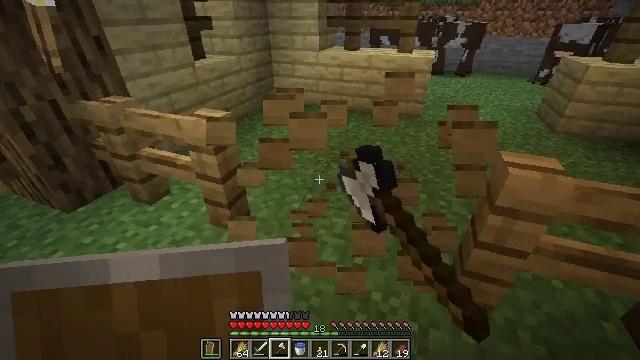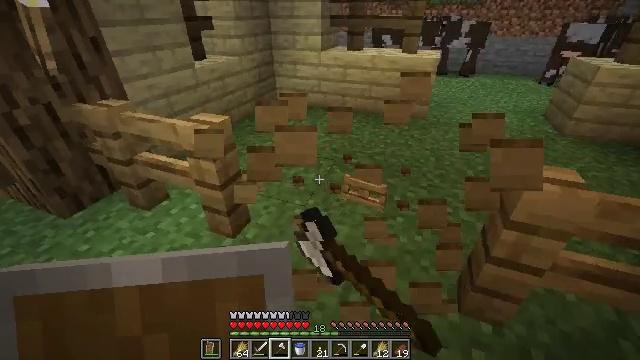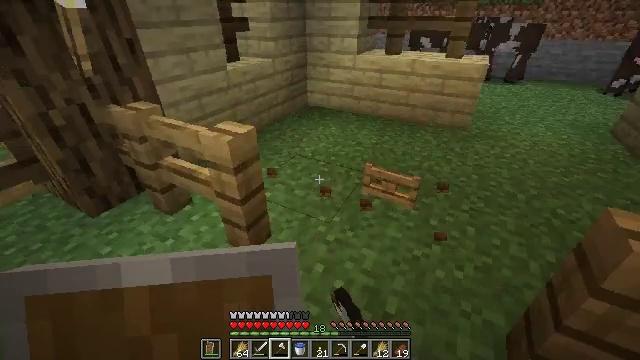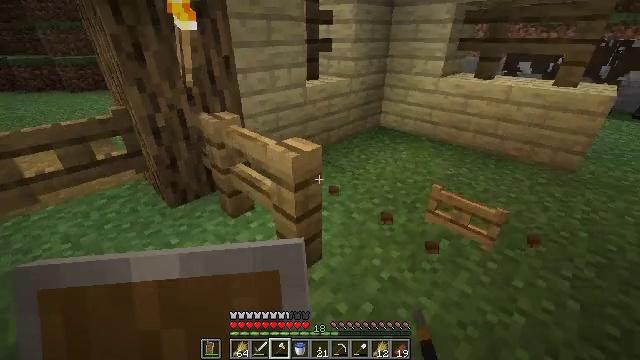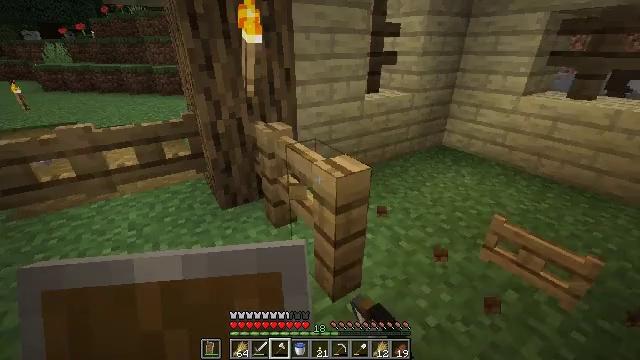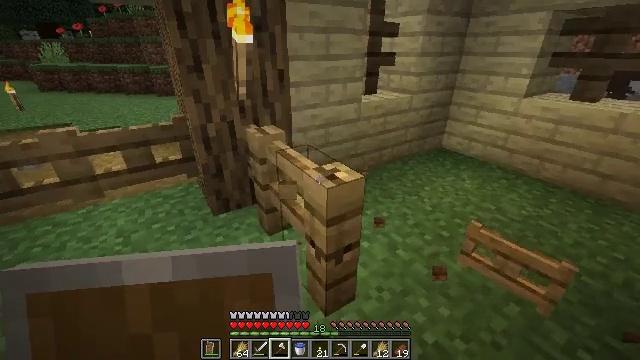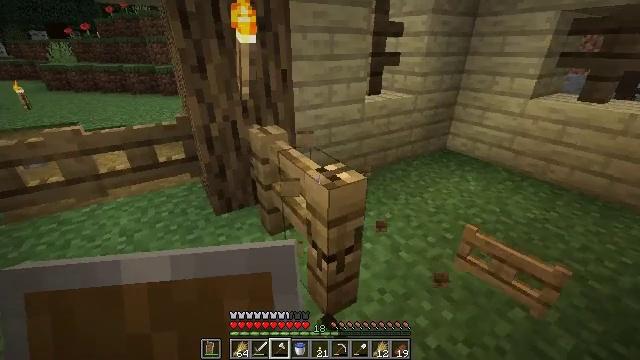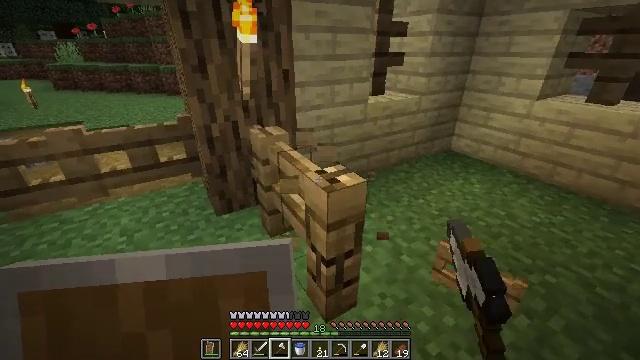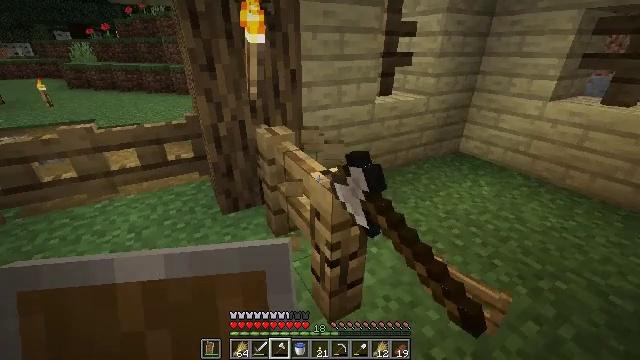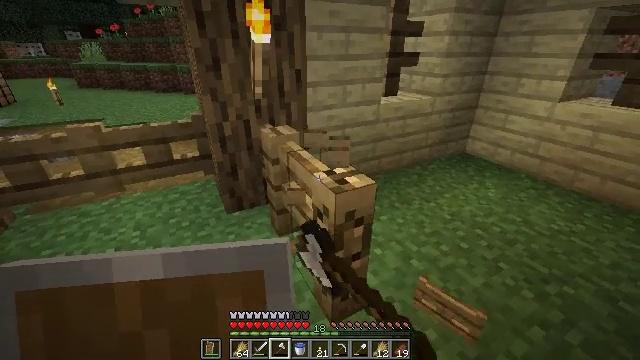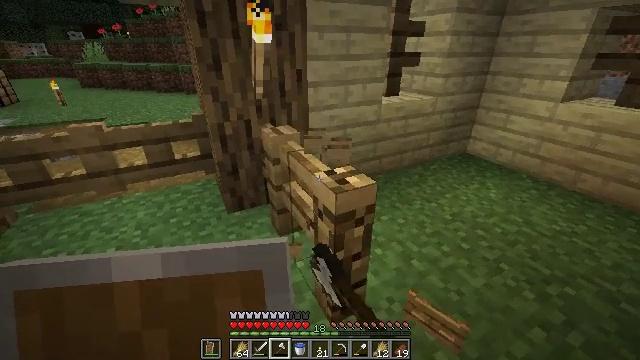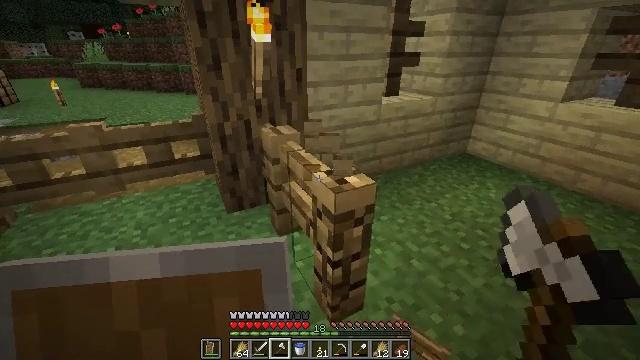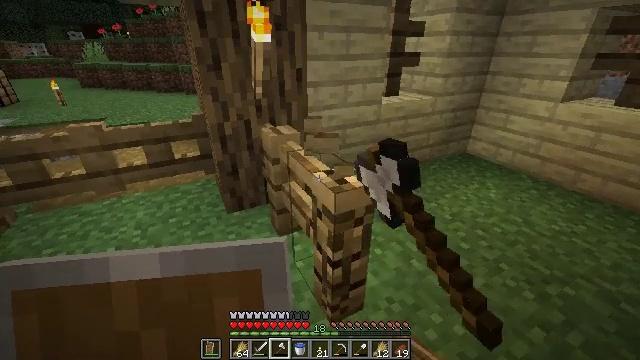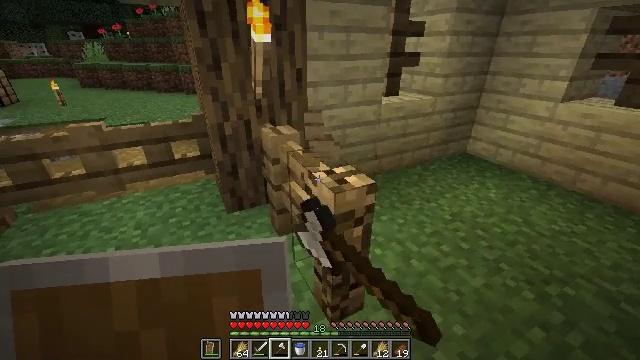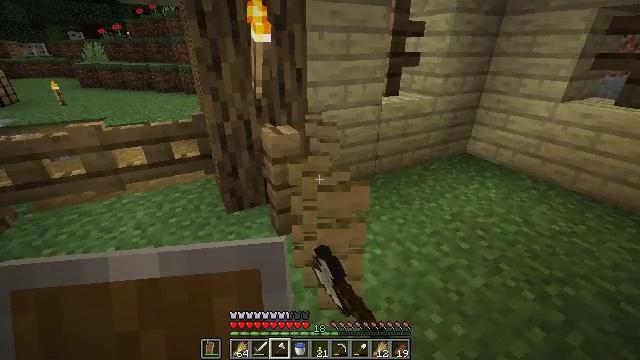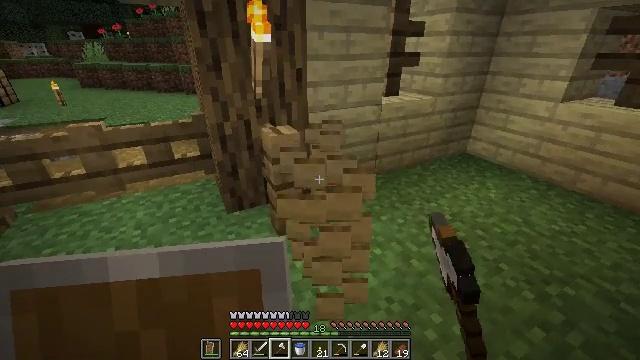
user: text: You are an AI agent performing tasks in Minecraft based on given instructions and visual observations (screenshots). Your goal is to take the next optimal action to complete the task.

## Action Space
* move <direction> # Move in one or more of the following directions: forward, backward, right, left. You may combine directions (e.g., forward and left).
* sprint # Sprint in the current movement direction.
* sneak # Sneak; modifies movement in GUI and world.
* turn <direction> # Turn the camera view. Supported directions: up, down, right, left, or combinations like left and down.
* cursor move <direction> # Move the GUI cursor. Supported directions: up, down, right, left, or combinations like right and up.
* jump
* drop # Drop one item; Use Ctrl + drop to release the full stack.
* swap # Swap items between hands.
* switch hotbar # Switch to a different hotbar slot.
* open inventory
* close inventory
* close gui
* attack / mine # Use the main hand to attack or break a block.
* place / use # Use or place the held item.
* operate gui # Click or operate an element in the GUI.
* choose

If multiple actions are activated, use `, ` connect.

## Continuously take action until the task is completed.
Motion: motion action
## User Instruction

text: Left-click to destroy the oak fence.
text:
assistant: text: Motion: move forward, attack / mine
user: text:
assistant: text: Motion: move forward, turn left, attack / mine
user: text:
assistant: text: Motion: move forward, turn left and up, attack / mine
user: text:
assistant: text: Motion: turn left and up, attack / mine
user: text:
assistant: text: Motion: attack / mine
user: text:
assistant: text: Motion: attack / mine
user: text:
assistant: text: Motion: attack / mine
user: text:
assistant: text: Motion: turn left, attack / mine
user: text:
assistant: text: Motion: turn left, attack / mine
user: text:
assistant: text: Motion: attack / mine
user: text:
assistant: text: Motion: attack / mine
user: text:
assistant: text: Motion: attack / mine
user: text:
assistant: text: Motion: attack / mine
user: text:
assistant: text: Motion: attack / mine
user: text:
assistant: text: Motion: attack / mine
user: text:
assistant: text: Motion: attack / mine
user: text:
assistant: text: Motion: attack / mine
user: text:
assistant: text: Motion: move forward, attack / mine
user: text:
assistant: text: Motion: move forward, turn left, attack / mine
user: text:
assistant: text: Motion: move forward, turn left, attack / mine
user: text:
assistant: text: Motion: move forward, turn left and down, attack / mine
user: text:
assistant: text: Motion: move forward and move right, turn left and down, attack / mine
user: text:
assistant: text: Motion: move forward and move right, turn left and down, attack / mine
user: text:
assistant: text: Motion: move right, turn left and down, attack / mine
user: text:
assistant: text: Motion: turn left and down, attack / mine
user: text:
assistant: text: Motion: turn left and down, attack / mine
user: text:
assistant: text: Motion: attack / mine
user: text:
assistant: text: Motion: attack / mine
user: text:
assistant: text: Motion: attack / mine
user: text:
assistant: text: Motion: turn left, attack / mine